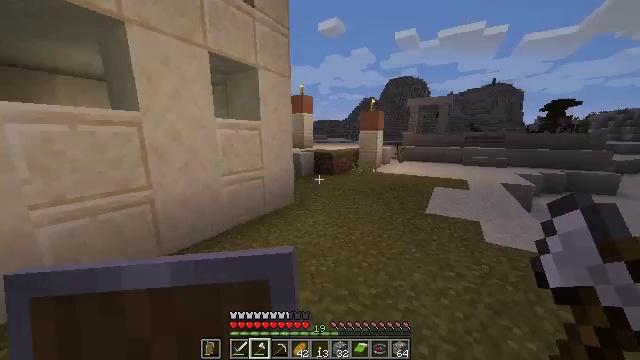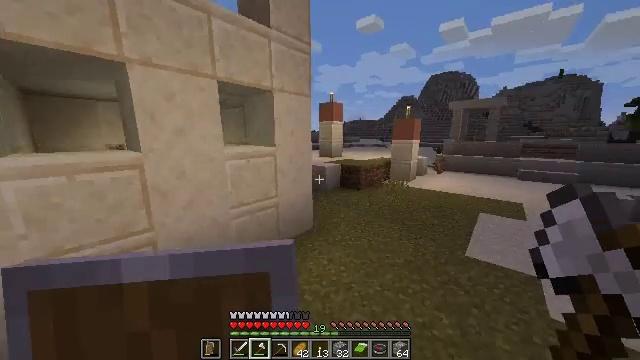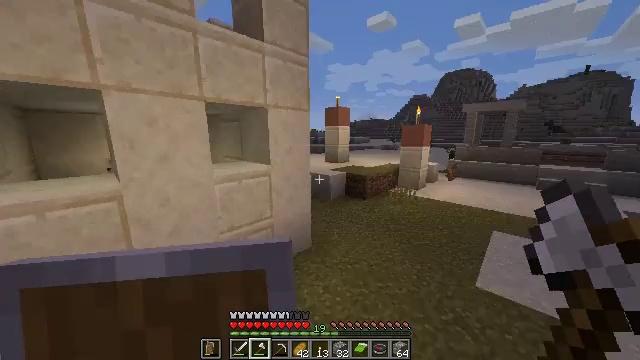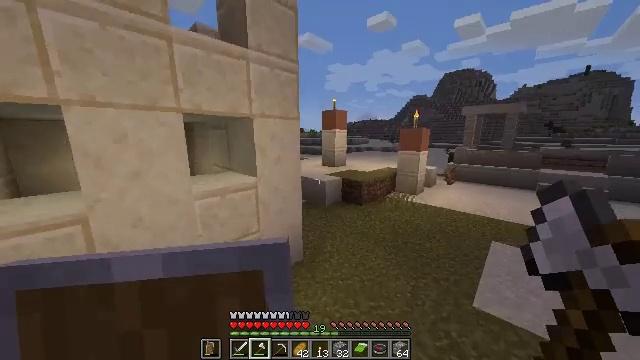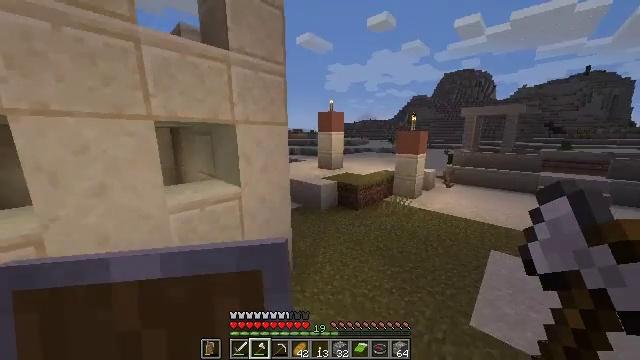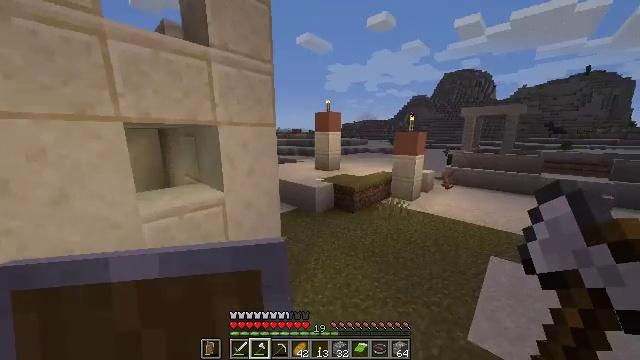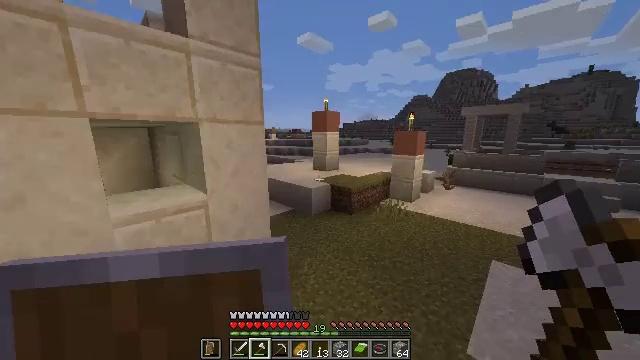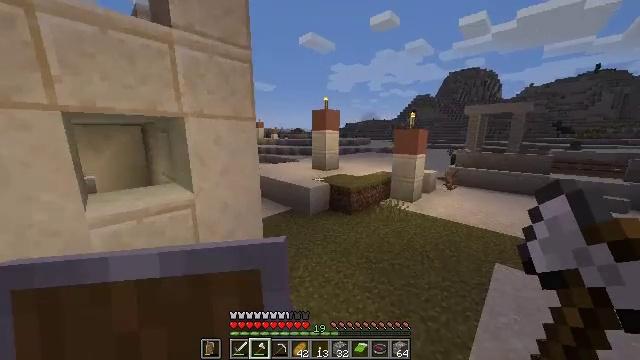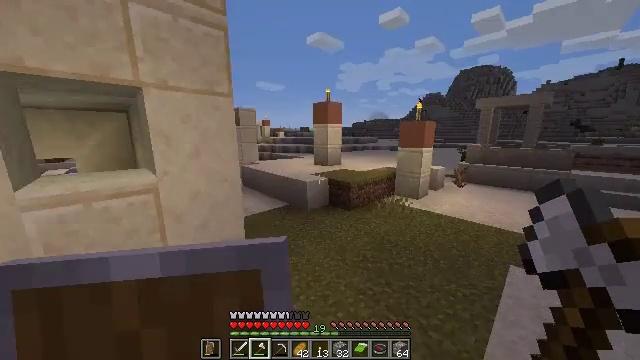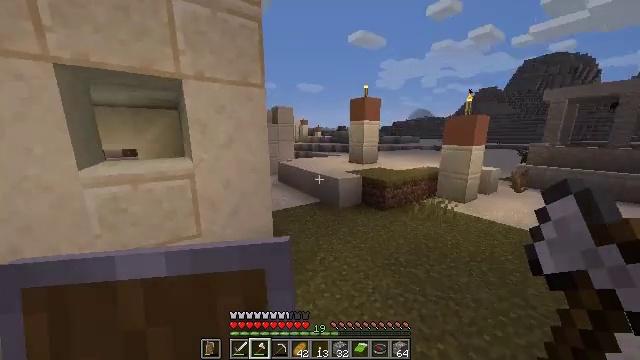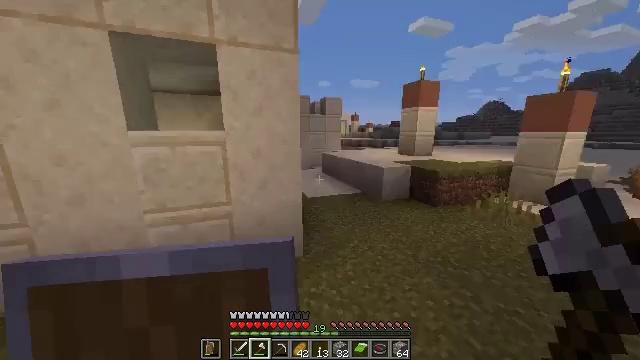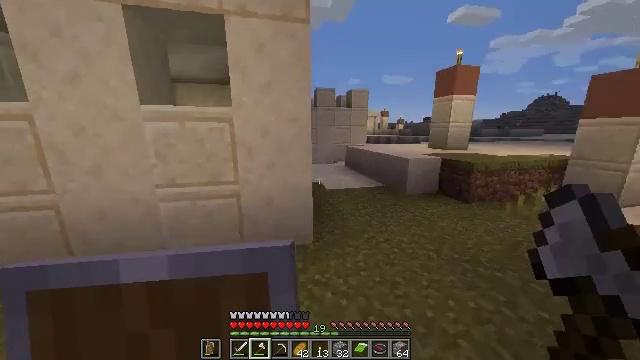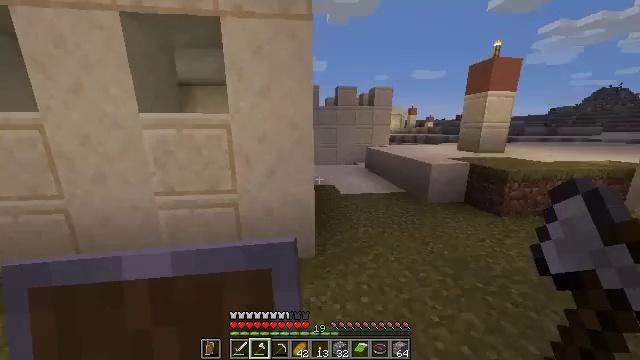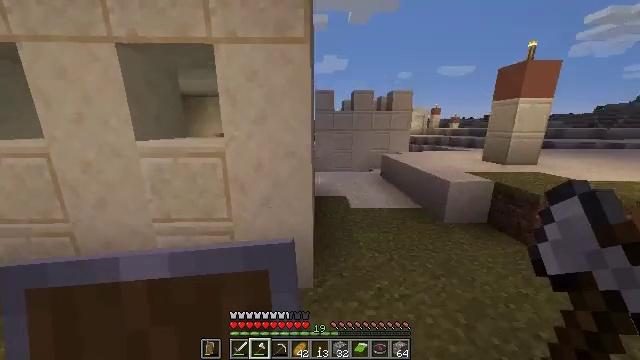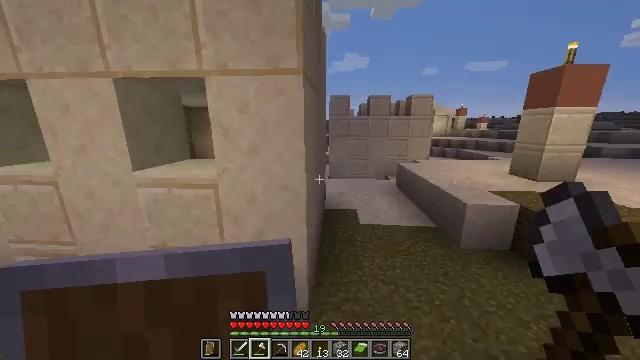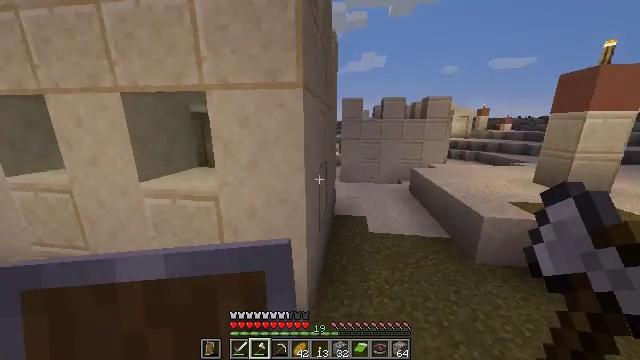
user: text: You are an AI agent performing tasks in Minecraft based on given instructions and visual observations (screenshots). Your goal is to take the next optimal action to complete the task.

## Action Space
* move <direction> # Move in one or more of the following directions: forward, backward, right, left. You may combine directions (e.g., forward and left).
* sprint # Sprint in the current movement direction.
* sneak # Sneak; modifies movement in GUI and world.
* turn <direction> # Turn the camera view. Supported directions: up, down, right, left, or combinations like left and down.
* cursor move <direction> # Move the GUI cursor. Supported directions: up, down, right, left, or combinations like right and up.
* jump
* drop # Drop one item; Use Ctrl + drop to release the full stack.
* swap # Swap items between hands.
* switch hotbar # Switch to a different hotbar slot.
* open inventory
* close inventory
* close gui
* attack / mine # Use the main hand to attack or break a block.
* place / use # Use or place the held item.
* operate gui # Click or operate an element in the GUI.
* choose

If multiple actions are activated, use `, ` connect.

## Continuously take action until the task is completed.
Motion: motion action
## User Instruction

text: Collect the potted cactus for your inventory.
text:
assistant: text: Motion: move forward and move right, turn left, jump
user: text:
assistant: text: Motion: move forward and move right, turn left, jump
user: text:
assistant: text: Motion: move forward and move right, jump
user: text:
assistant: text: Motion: move forward and move right, jump
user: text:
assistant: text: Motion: move forward and move right, jump
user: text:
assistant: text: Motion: move forward and move right, jump
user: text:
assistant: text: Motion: move forward and move right, jump
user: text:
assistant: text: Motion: move forward, turn left, jump
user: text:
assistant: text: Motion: move forward, turn left, jump
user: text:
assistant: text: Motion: move forward, turn left, jump
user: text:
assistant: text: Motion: move forward and move right, turn left, jump
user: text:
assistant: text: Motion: move forward and move right, turn left, jump
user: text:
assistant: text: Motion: move forward and move right, turn left, jump
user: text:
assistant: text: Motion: move forward and move right, turn left, jump
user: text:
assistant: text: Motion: move forward and move right, turn left, jump
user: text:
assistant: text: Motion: move forward and move right, turn left, jump
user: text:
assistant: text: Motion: move forward and move right, turn left, jump
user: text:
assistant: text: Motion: move forward and move right, turn left
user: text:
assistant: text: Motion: move forward and move right, turn left
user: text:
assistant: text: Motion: move forward, turn left
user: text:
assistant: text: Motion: move forward, turn left
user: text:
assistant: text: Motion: move forward, turn left
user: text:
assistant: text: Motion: move forward, turn left
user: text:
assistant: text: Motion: move forward, turn left
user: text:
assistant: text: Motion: move forward and move right, turn left
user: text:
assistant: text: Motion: move forward and move right, turn left
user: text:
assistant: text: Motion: move forward and move right, turn left
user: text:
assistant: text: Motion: move forward and move right
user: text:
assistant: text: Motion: move forward and move right
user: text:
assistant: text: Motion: move forward and move right